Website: walmart
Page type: billing-address
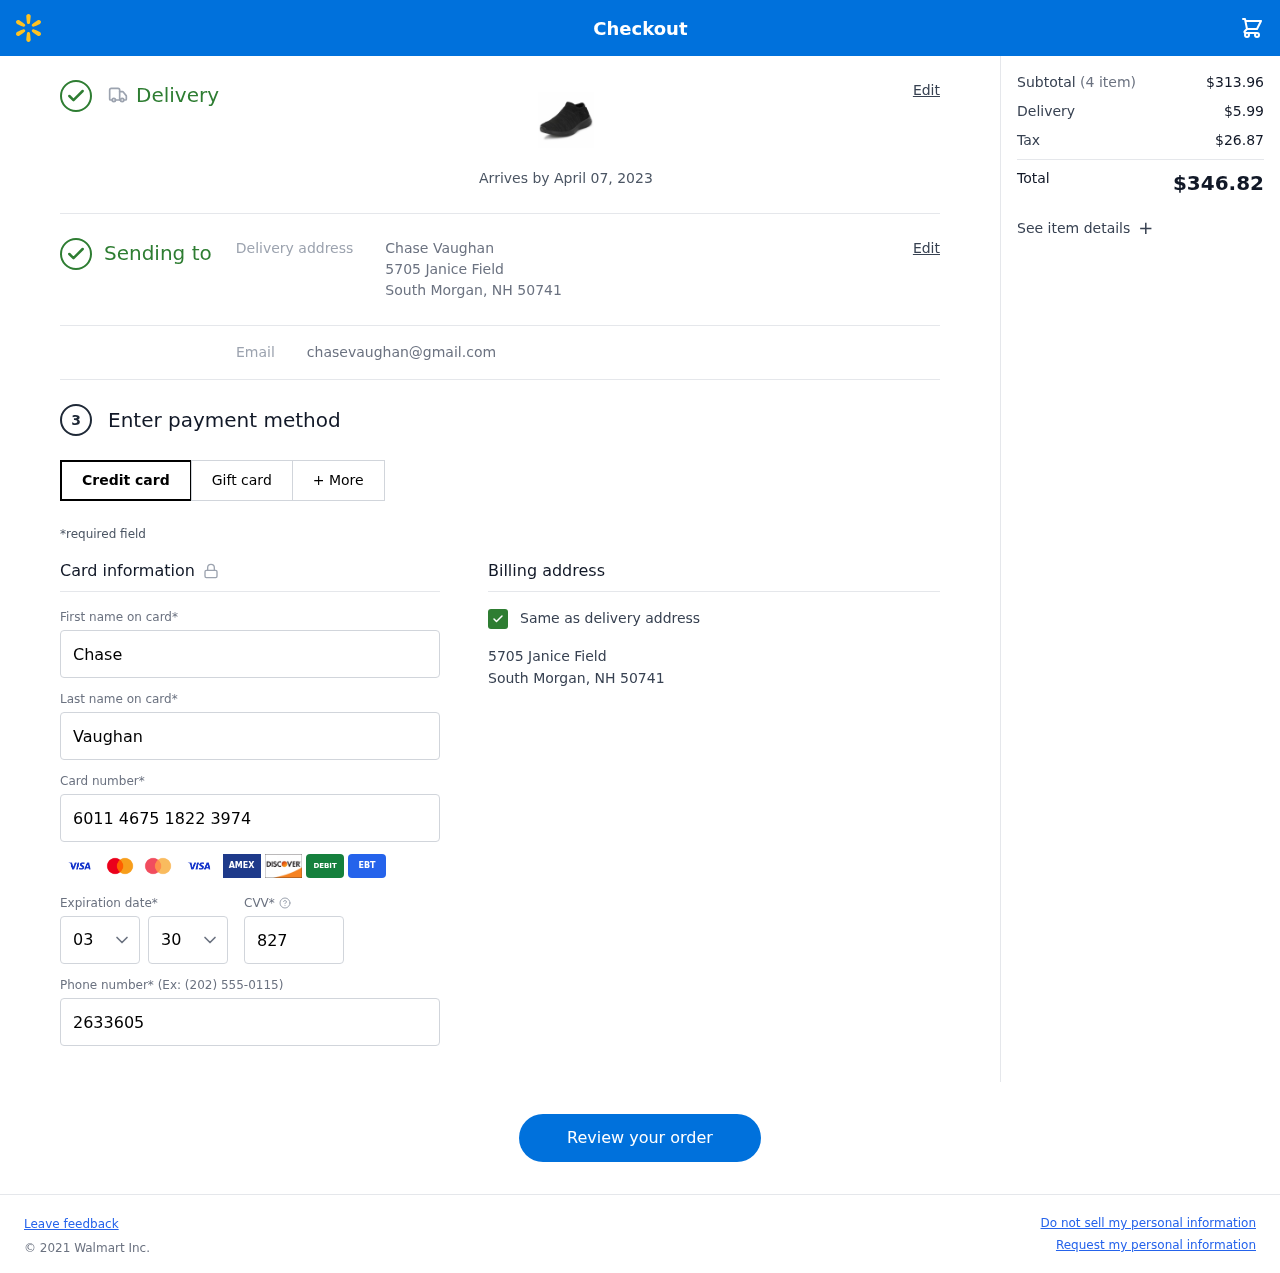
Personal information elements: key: PII_CARD_CVV
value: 827
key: PII_CARD_EXPIRY_MONTH
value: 03
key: PII_CARD_EXPIRY_YEAR
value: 30
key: PII_CARD_NUMBER
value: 6011 4675 1822 3974
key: PII_EMAIL
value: chasevaughan@gmail.com
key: PII_FIRSTNAME
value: Chase
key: PII_FULLNAME
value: Chase Vaughan
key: PII_LASTNAME
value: Vaughan
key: PII_PHONE
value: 2633605432
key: PII_STREET
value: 5705 Janice Field
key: PII_CITY_STATE_ZIP
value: South Morgan, NH 50741
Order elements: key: ORDER_DELIVERY_DATE
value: Arrives by April 07, 2023
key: ORDER_NUM_ITEMS
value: (4 item)
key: ORDER_SUBTOTAL
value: $313.96
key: ORDER_SHIPPING_COST
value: $5.99
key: ORDER_TAX
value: $26.87
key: ORDER_TOTAL
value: $346.82